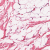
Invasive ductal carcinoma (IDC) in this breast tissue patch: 0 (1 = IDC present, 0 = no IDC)